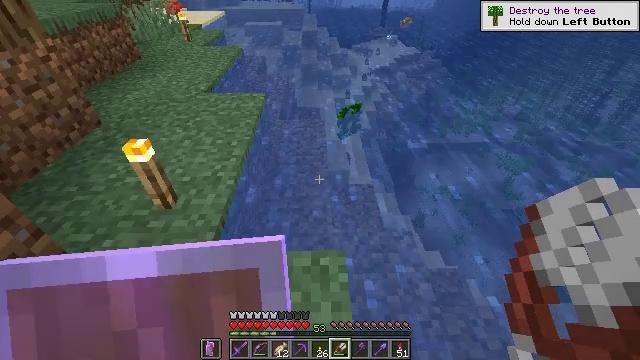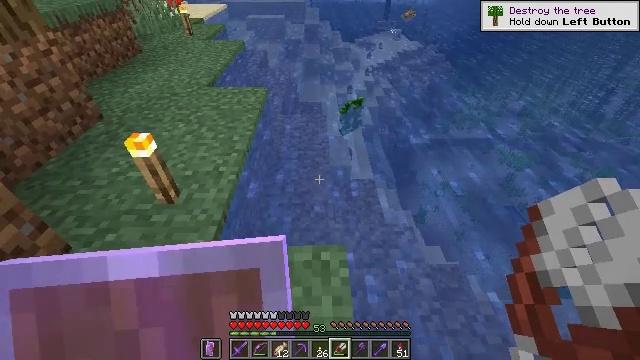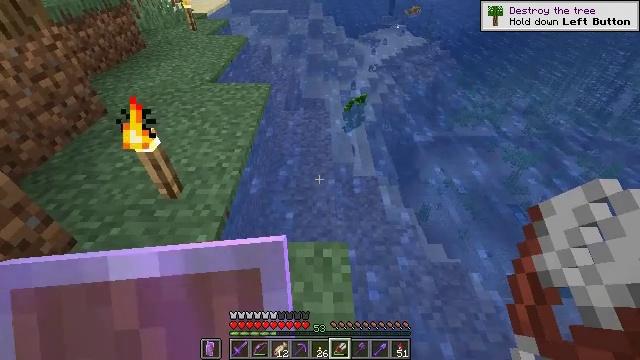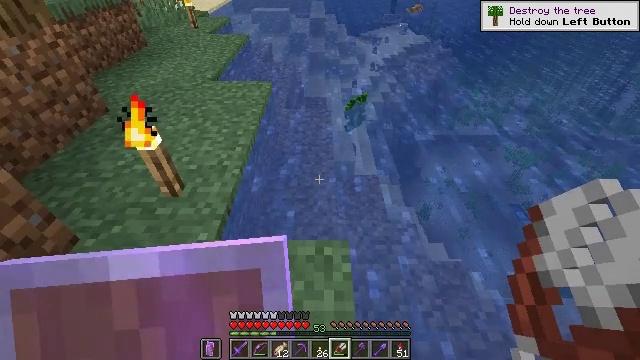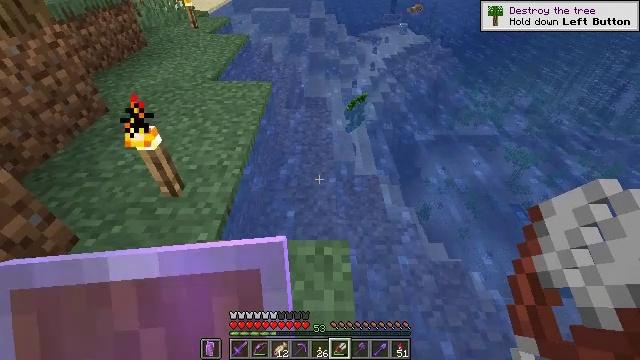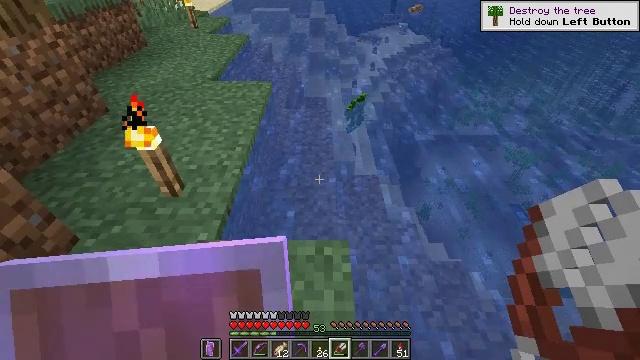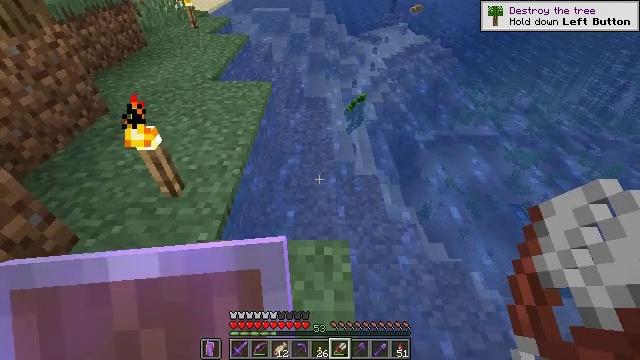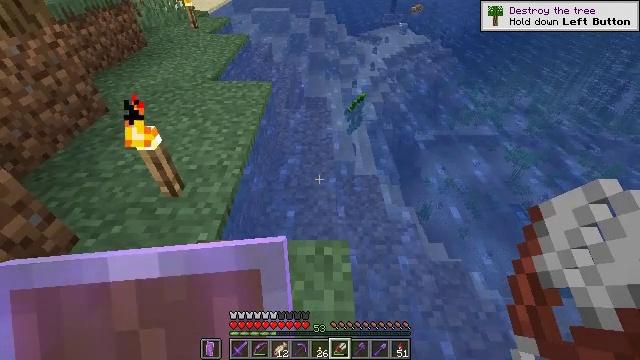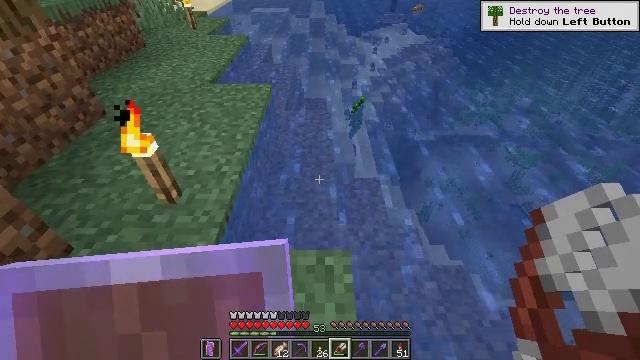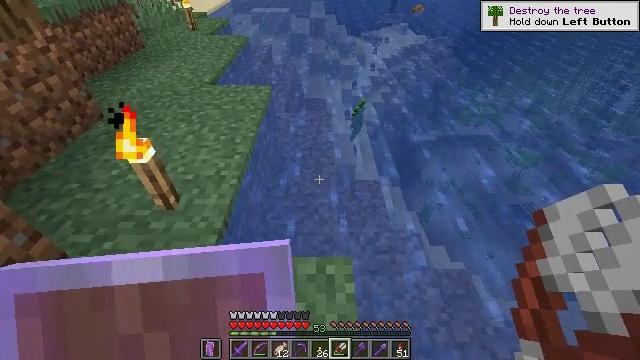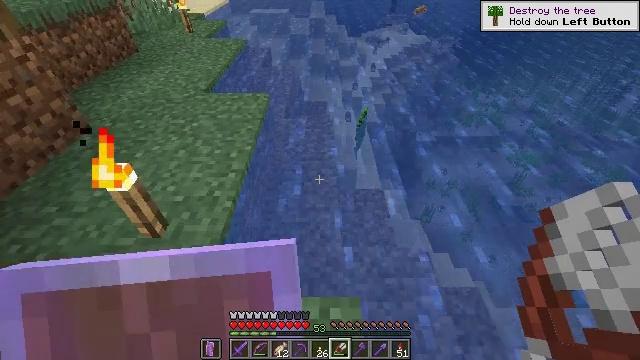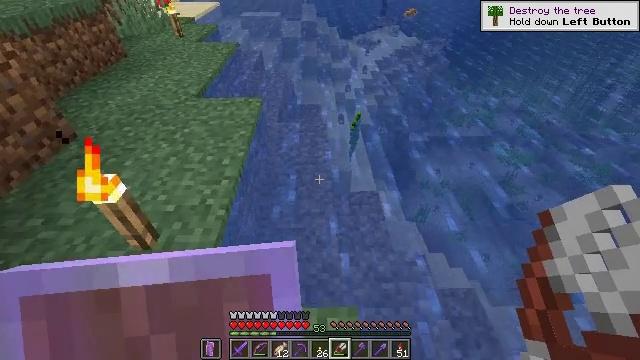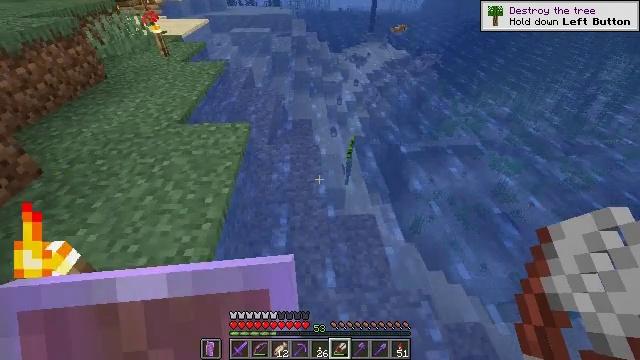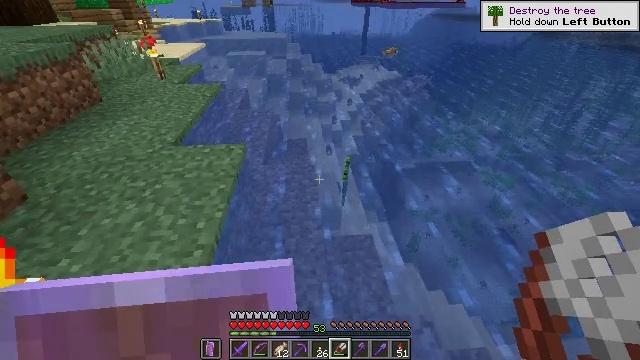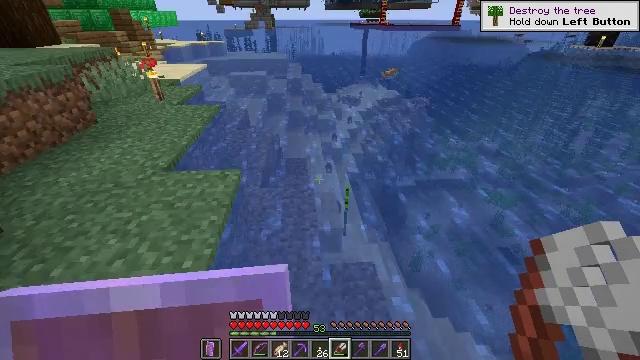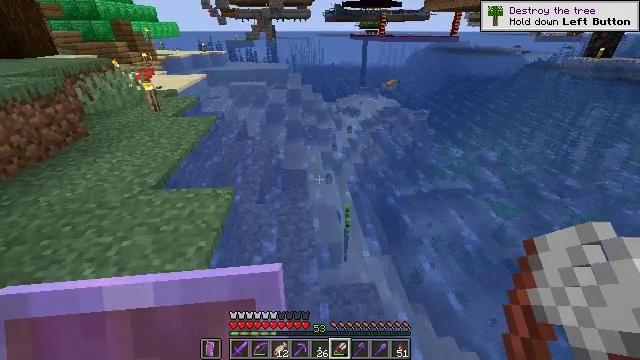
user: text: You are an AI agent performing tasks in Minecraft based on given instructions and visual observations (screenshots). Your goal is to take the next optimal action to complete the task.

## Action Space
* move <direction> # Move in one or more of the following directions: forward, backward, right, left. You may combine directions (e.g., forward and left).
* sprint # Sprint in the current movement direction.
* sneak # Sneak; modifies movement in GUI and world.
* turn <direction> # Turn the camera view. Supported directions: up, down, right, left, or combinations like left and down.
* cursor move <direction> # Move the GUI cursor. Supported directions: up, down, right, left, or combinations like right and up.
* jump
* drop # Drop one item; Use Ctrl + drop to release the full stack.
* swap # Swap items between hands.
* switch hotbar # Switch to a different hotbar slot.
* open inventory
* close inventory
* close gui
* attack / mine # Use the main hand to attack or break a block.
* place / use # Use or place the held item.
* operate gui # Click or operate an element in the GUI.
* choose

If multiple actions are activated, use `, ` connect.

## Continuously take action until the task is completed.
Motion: motion action
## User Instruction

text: Break the vines.
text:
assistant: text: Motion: turn down
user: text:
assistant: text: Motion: no_op
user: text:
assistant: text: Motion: no_op
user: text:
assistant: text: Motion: no_op
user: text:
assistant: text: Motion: no_op
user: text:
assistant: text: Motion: no_op
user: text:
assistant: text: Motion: no_op
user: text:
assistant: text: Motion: move forward
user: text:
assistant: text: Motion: move forward
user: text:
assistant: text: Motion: move forward
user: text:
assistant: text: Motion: move forward, turn right
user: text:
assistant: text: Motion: move forward, turn right and up
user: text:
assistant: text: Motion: move forward, turn right and up
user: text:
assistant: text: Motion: move forward, turn up
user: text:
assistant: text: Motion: move forward, turn up
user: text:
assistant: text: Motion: move forward
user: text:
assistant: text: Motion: move forward
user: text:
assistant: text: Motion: move forward
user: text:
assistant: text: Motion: move forward
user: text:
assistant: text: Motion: move forward
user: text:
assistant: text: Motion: move forward
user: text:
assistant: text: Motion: move forward
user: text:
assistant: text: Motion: move forward
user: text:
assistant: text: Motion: move forward
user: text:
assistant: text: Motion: move forward
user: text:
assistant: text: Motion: no_op
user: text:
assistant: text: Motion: no_op
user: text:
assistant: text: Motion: no_op
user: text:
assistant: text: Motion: no_op
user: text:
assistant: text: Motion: no_op